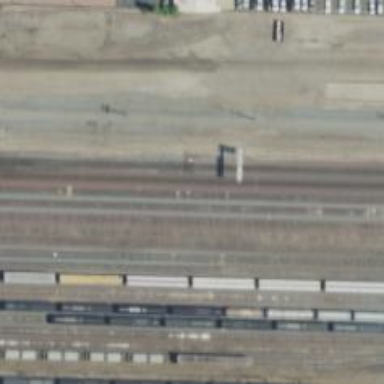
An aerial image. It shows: Railway signal.